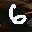
Label: 6